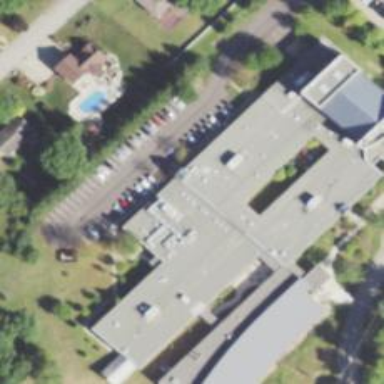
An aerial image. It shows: University building.